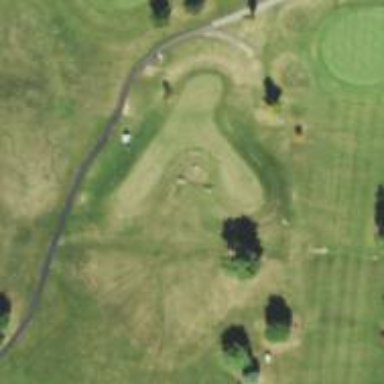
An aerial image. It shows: Golf tee.